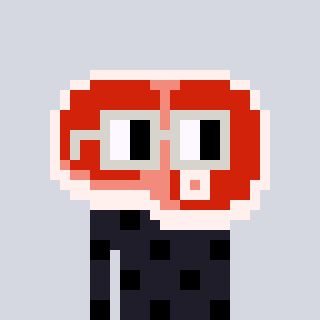
a pixel art character with square light gray glasses, a steak-shaped head and a grayscale-colored body on a cool background